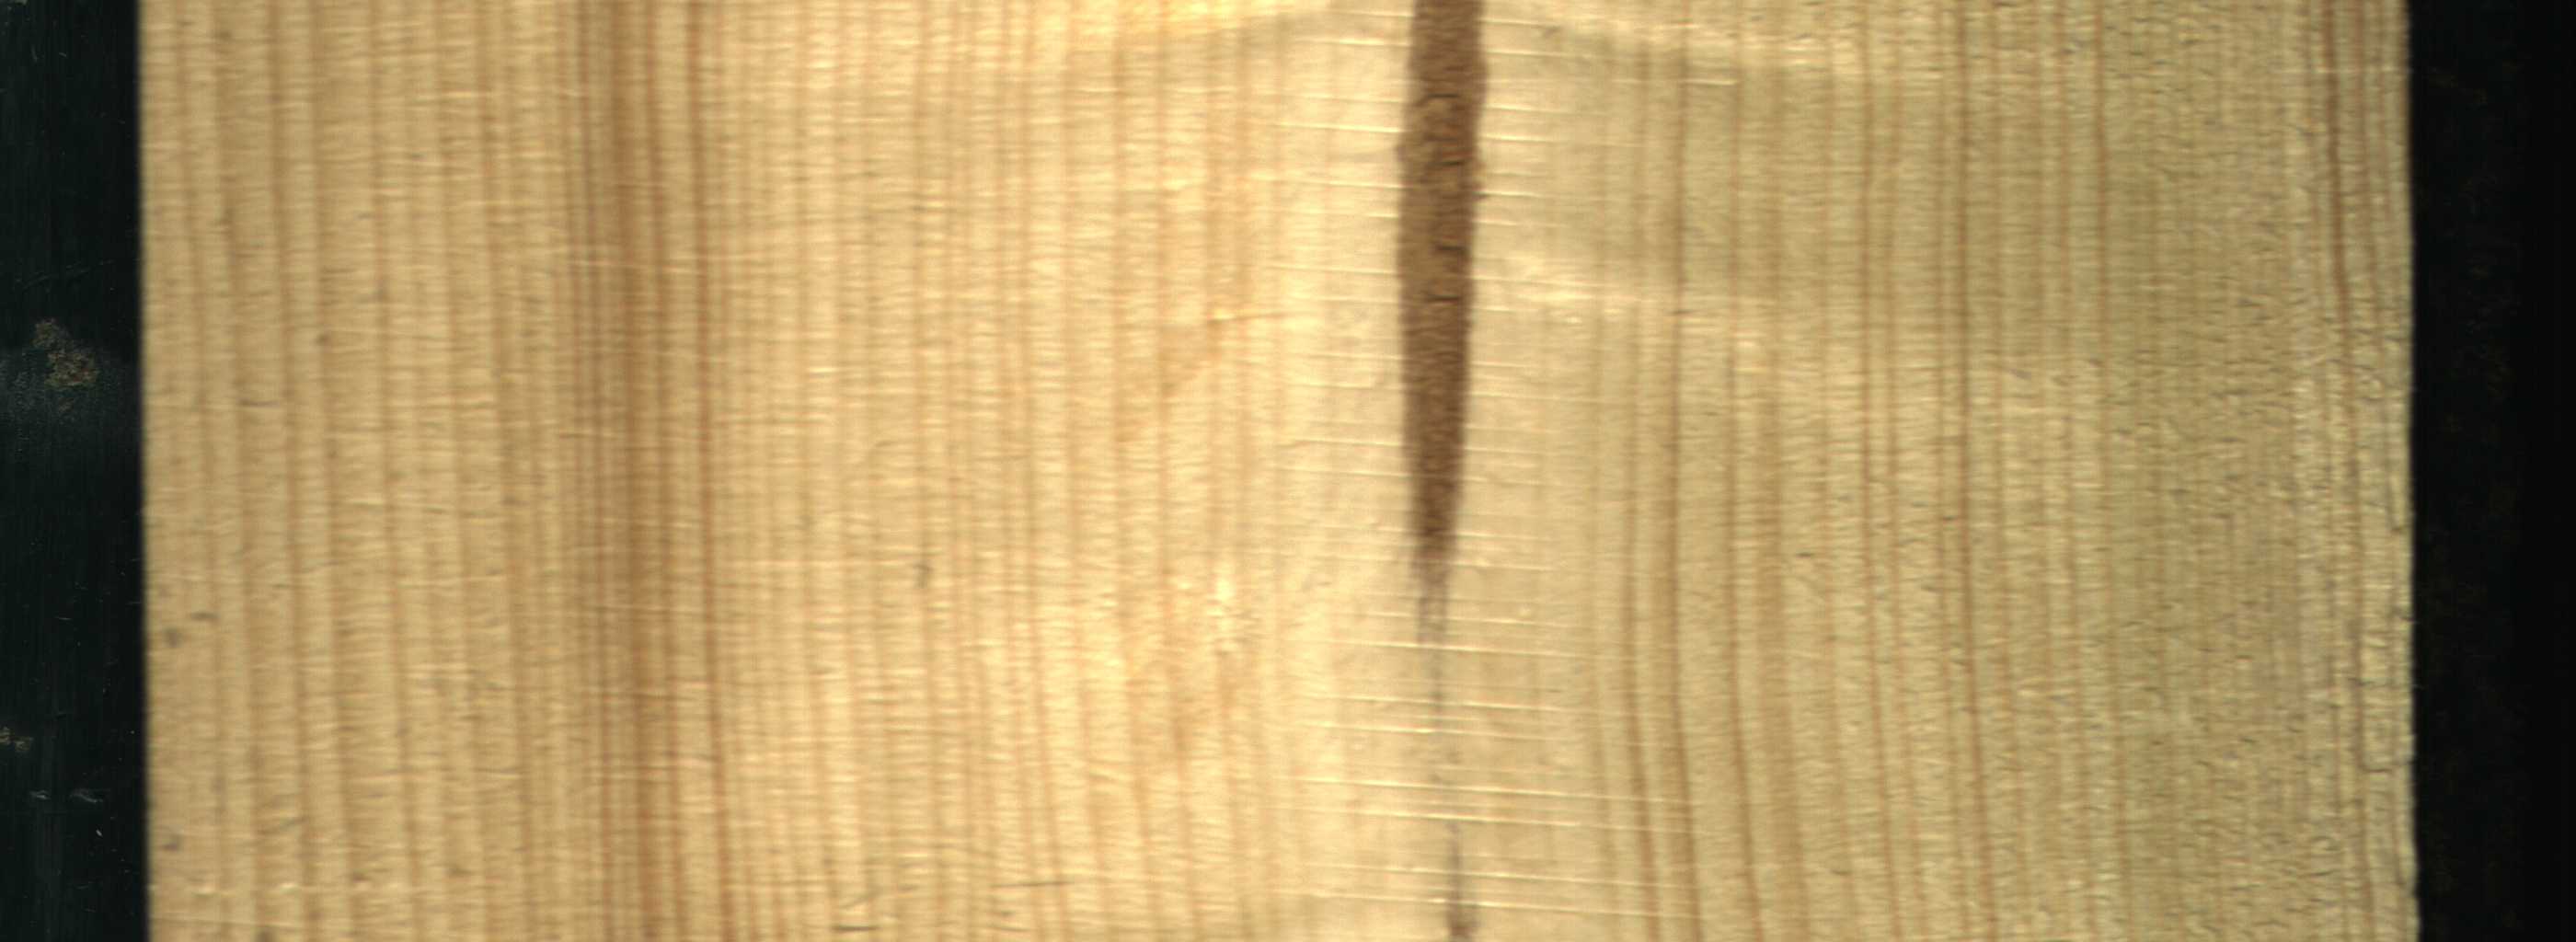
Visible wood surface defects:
Marrow